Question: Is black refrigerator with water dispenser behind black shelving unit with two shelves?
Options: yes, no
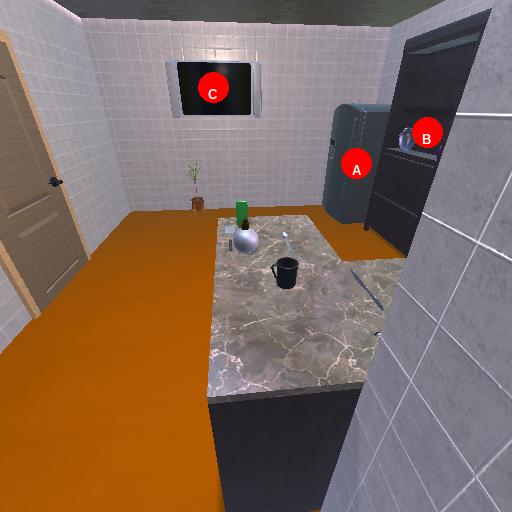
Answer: yes